Field crop: maize
Growth stage: 1
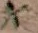
Species: atriplex